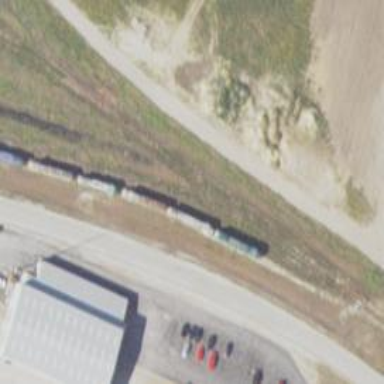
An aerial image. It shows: Rail spur service.